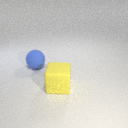
large blue rubber sphere to the left of large yellow rubber cube